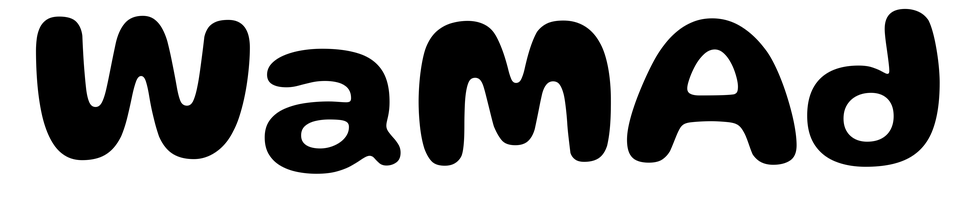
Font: Gluten_SemiBold